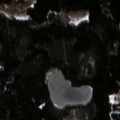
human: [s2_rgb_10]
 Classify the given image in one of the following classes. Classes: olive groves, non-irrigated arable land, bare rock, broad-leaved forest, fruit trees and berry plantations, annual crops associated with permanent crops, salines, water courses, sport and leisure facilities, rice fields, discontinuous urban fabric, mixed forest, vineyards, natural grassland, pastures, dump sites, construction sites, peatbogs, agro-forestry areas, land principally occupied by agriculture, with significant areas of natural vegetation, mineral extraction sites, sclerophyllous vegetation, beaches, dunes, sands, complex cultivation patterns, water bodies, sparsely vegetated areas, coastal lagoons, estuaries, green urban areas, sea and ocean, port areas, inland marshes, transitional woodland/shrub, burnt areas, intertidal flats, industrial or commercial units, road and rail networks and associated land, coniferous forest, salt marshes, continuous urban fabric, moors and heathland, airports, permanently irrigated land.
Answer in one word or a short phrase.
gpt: complex cultivation patterns, land principally occupied by agriculture, with significant areas of natural vegetation, coniferous forest